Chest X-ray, AP view. Patient: 60 years old, sex M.
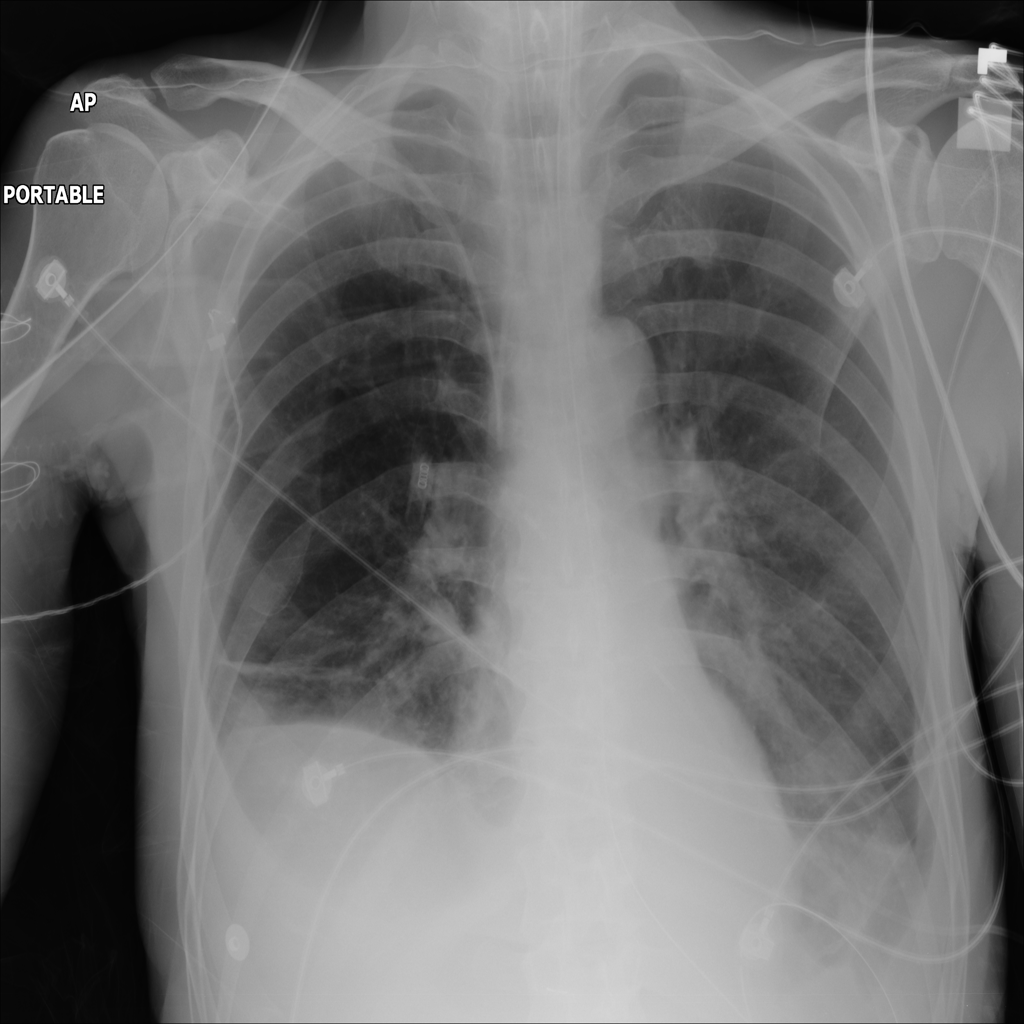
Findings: No Finding